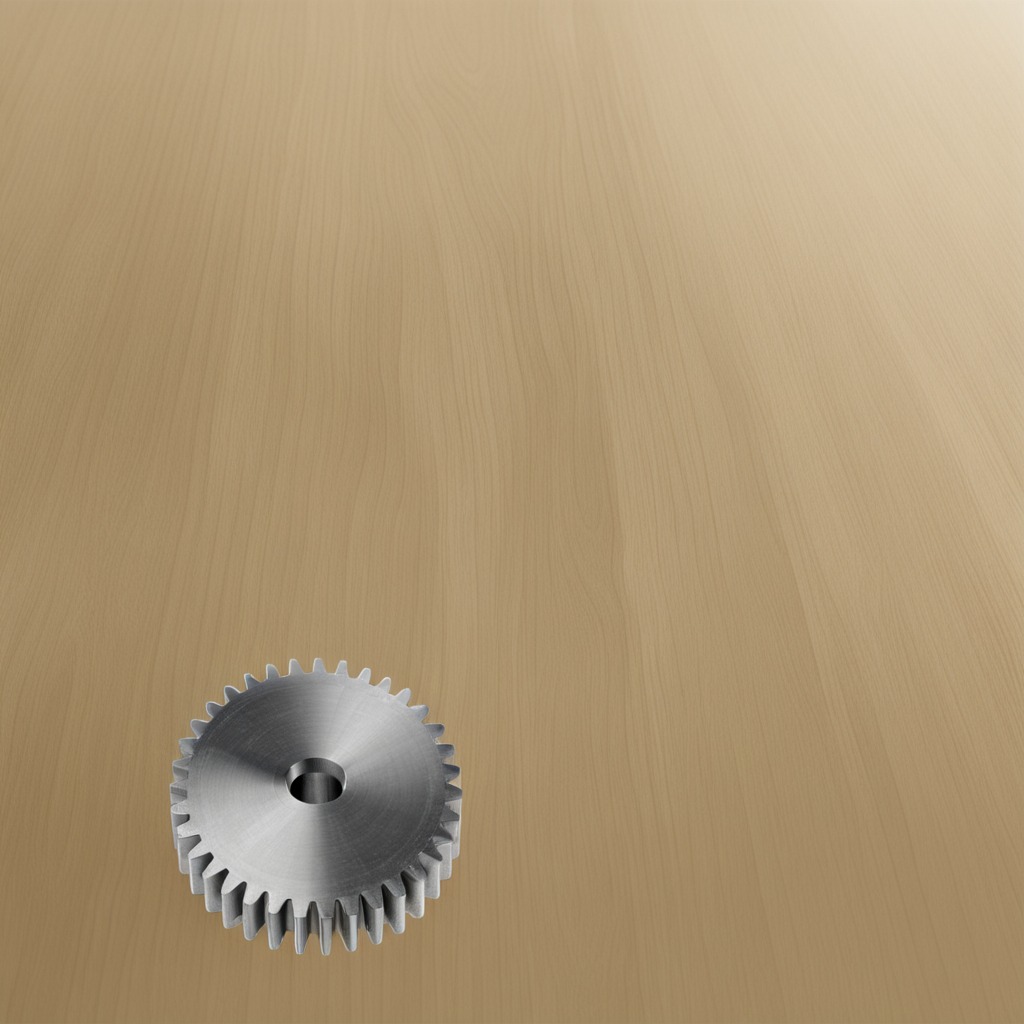
A steel gear with teeth is lying on a plywood surface in a paint workshop lit by afternoon window light.